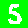
Digit: 5